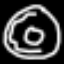
Label: donut